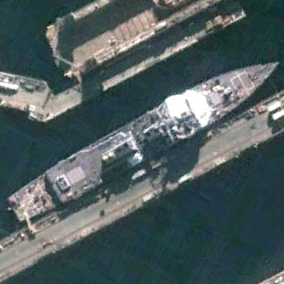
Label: destroyer